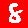
Digit: 8